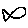
Label: fish